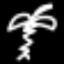
Label: palm tree